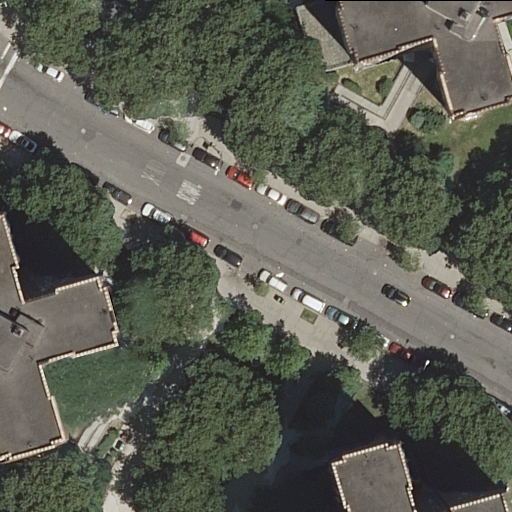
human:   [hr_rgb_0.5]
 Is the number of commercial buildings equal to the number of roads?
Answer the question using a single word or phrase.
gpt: no

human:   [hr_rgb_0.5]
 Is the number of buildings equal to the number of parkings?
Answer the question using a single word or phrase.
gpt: no

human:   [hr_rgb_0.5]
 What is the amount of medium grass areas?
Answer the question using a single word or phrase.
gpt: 0

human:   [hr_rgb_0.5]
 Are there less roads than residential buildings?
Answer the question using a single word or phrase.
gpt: no

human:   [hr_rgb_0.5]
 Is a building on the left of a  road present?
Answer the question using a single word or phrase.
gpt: yes

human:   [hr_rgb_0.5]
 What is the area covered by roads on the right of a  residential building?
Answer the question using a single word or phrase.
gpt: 0m2

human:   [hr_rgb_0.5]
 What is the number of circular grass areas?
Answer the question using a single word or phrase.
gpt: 0

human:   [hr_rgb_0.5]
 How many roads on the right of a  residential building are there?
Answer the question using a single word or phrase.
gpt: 4

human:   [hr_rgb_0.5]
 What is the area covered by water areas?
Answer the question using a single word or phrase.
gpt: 0m2

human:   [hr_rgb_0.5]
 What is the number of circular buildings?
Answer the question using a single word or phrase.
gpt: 0

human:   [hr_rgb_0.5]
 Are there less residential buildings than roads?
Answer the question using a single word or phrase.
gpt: yes

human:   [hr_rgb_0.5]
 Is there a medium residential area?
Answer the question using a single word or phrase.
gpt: no

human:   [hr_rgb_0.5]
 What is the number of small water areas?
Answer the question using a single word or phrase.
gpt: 0

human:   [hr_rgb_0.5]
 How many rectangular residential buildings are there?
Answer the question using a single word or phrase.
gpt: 0

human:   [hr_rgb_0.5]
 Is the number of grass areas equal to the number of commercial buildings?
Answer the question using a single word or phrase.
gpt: no

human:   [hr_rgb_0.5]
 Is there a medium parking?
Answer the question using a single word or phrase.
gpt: yes

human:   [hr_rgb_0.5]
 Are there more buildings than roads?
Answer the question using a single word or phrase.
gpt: no

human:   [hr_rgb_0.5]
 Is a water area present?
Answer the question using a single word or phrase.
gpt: no

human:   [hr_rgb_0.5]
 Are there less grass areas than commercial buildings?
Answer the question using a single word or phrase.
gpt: no

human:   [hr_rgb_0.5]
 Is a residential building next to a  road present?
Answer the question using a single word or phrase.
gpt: yes

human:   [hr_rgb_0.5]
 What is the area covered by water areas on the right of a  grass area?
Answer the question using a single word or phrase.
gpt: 0m2

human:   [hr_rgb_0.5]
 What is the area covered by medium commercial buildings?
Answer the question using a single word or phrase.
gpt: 0m2

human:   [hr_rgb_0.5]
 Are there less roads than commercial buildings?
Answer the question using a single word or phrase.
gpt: no

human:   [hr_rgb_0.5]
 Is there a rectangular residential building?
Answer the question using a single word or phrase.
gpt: no

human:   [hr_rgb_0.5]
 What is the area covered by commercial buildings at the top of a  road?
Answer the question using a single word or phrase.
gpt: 0m2

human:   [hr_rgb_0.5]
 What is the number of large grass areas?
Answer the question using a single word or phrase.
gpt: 2

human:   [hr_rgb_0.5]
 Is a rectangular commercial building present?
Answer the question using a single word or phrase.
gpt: no

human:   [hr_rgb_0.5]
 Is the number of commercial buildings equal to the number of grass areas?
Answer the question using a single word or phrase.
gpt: no

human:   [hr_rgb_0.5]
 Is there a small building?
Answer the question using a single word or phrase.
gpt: no

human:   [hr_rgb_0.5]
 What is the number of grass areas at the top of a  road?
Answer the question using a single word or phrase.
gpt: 2

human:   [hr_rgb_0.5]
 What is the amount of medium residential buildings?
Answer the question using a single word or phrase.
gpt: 1

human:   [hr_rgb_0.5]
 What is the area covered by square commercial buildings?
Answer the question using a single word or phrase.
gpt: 0m2

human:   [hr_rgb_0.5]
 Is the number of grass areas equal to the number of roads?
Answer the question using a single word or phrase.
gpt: no

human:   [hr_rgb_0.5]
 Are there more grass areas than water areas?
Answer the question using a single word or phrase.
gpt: yes

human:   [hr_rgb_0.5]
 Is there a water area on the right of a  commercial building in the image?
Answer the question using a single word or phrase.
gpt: no

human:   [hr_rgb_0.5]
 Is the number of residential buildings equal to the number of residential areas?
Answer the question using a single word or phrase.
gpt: no